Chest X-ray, AP view. Patient: 60 years old, sex M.
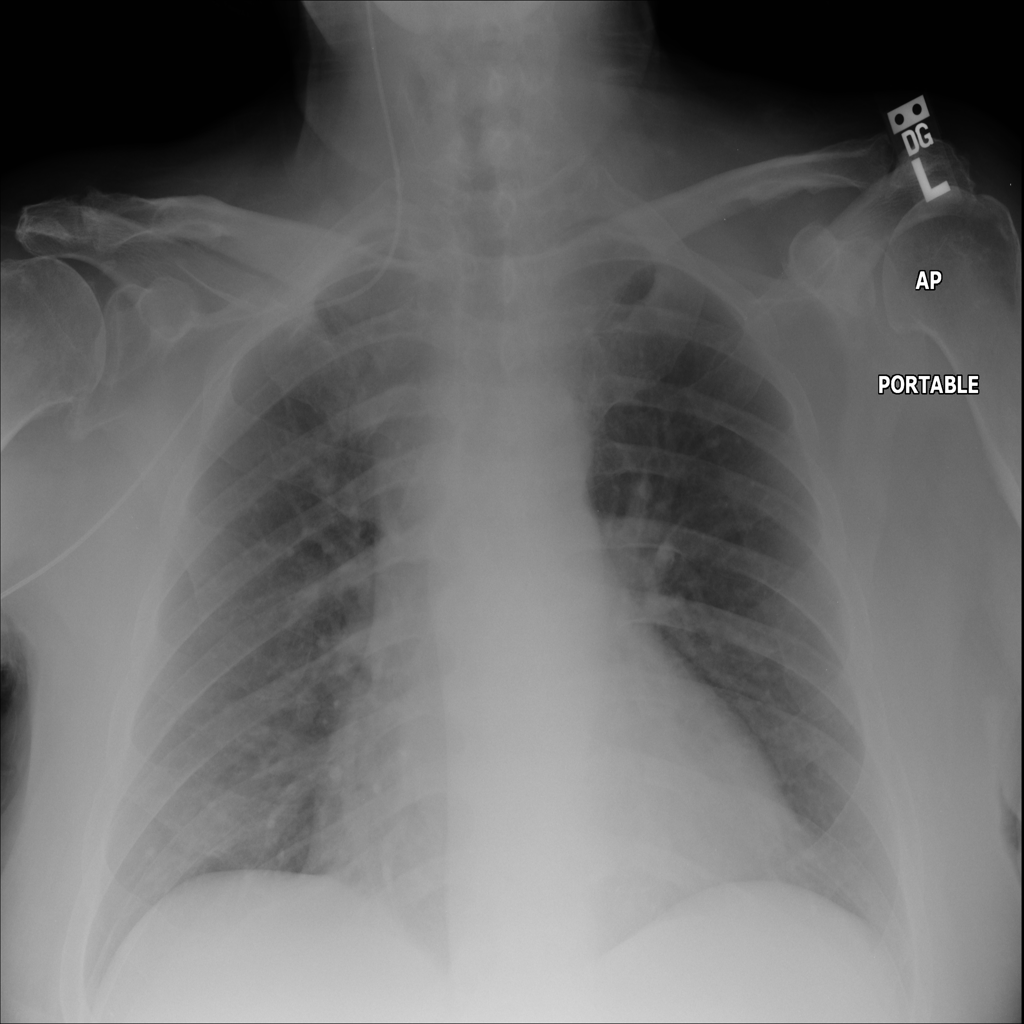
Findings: No Finding